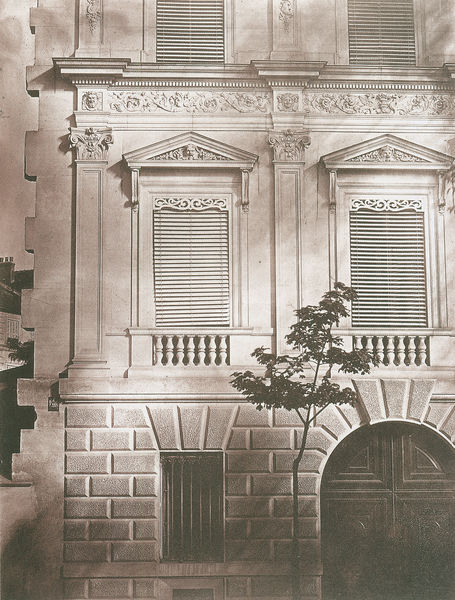
Titel: Facade d’un hôtel parisien
Künstler: E. Baldus
Schlagwörter: baum, schatten, weiß, fenster, holz, säulen, tür, haus, gesicht, stein, gitter, relief, ecke, bogen, fassade, giebel, pilaster, detail, ornamente, tor, foto, fotografie, eingang, fugen, eckhaus, schwarzweiss, jalousie, kapitell, photo, fries, dreiecksgiebel, villa, sims, platten, ballustrade, basis, klassizistisch, rustica, bossen, rolladen, rolläden, rollos, gefache, rollläden, guutea